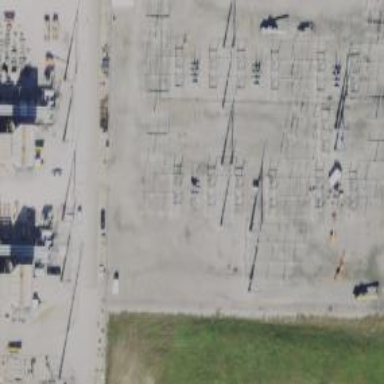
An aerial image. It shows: Switch used for power control.